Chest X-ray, AP view. Patient: 42 years old, sex M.
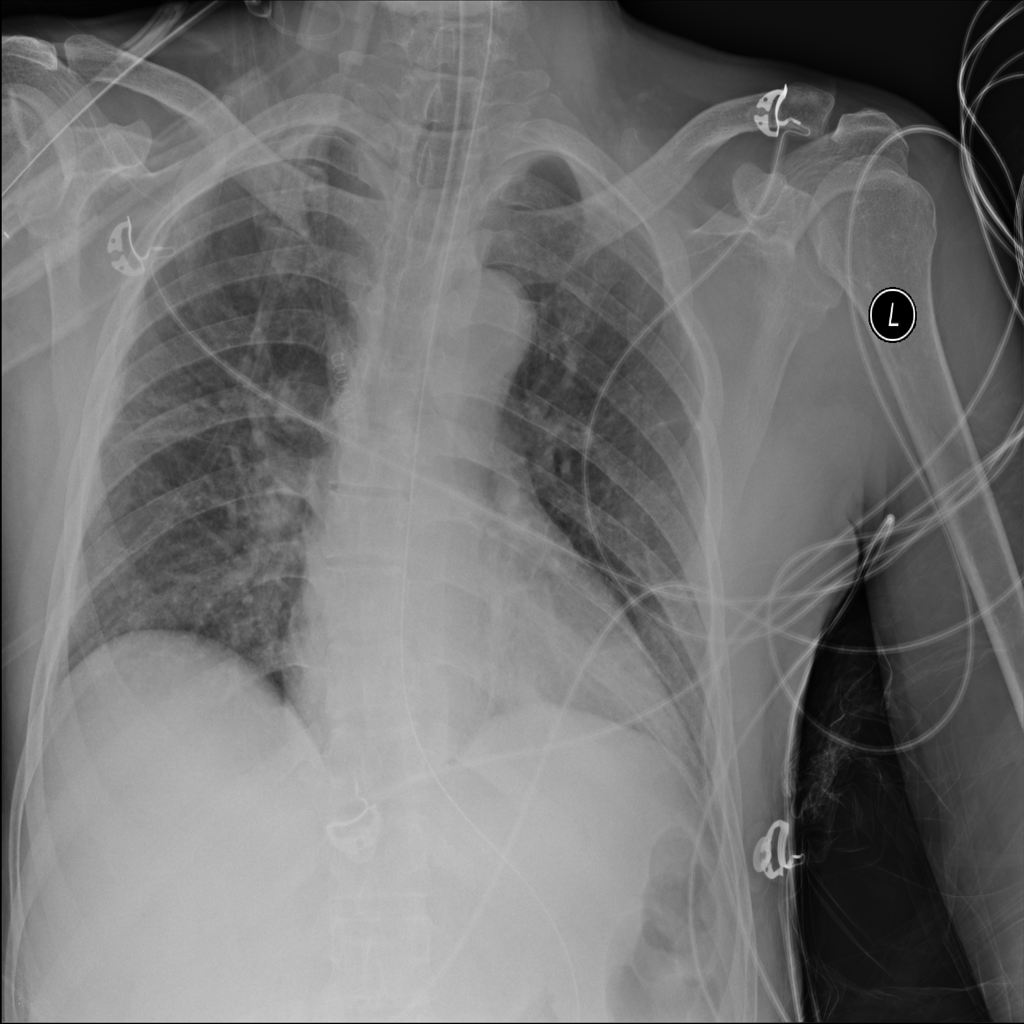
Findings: No Finding